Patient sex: M
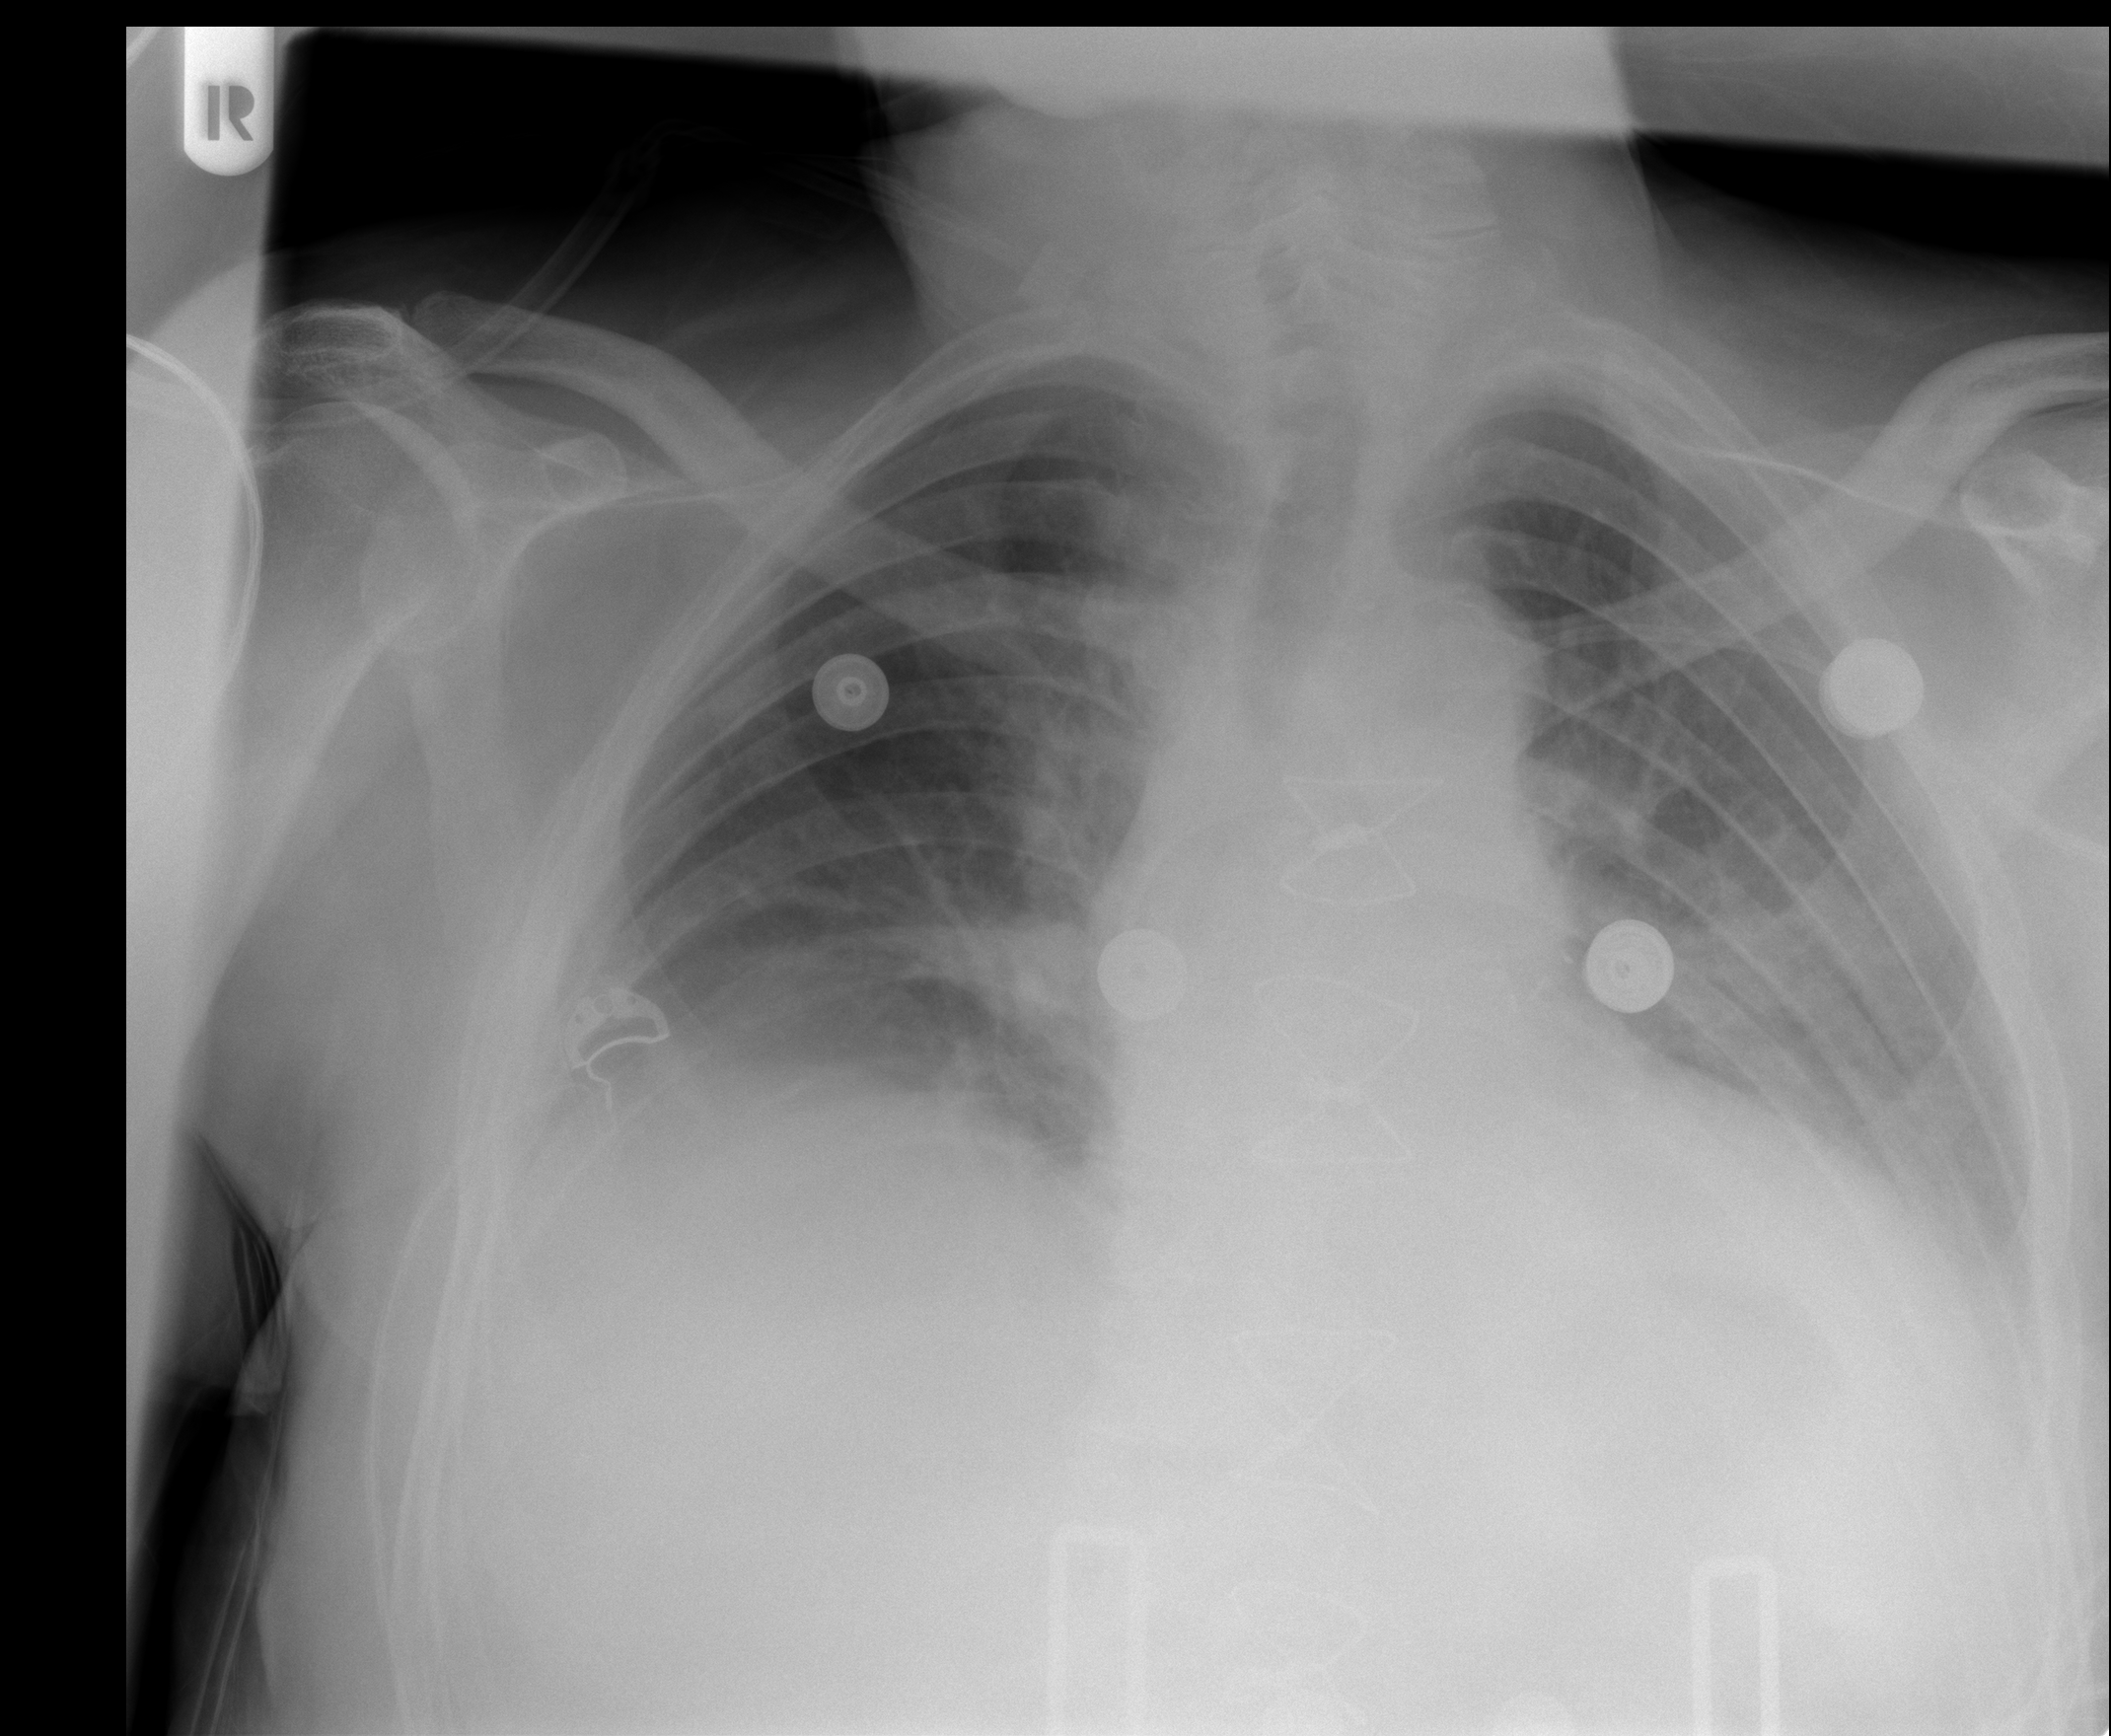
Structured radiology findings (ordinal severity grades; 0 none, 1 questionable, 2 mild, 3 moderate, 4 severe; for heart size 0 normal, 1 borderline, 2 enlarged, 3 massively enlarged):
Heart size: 2
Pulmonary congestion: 2
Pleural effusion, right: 2
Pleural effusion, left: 2
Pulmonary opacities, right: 0
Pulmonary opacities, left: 0
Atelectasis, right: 2
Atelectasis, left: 2